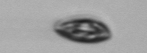
Label: Cryptophyta